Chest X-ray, PA view. Patient: 30 years old, sex F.
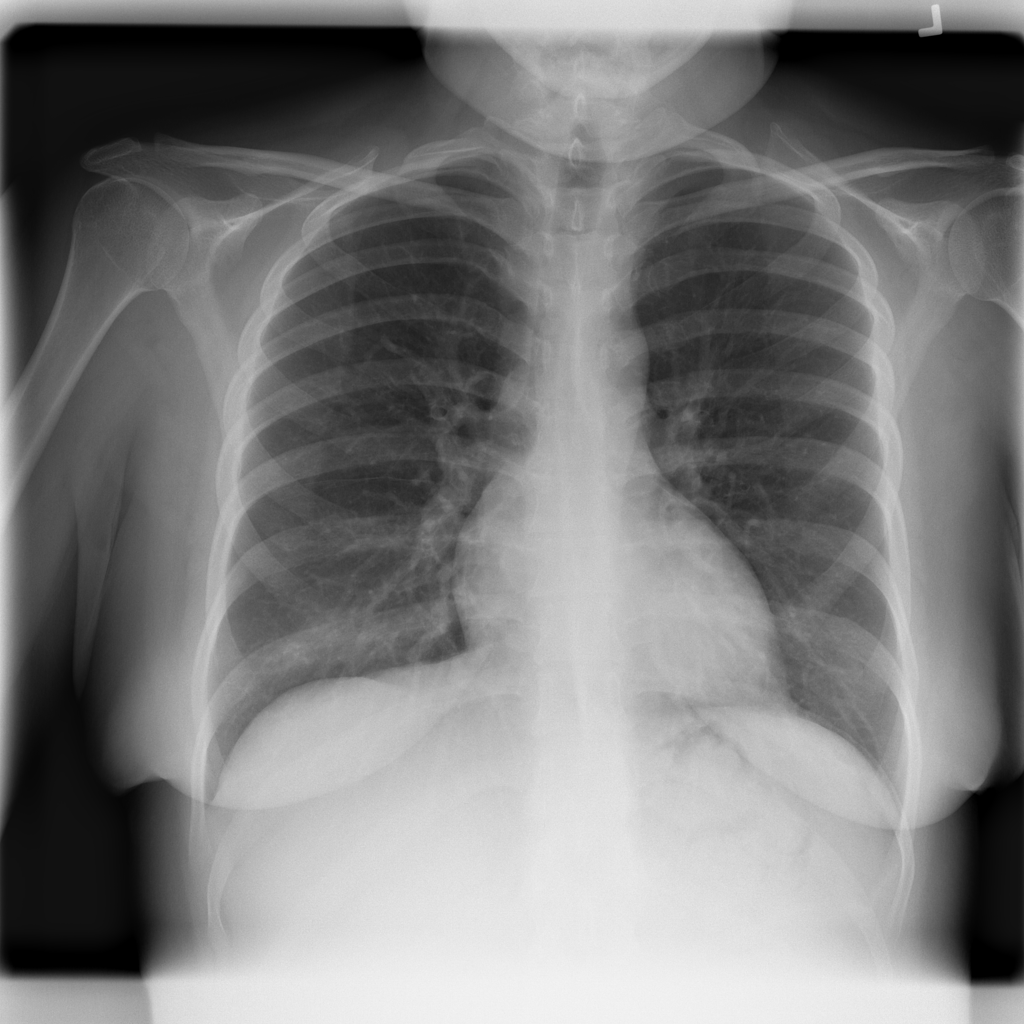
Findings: No Finding